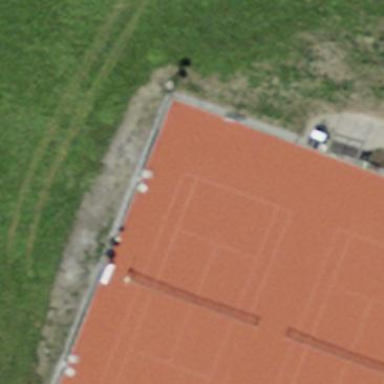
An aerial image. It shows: Sand tennis court on pitch for leisure land.